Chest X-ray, AP view. Patient: 75 years old, sex F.
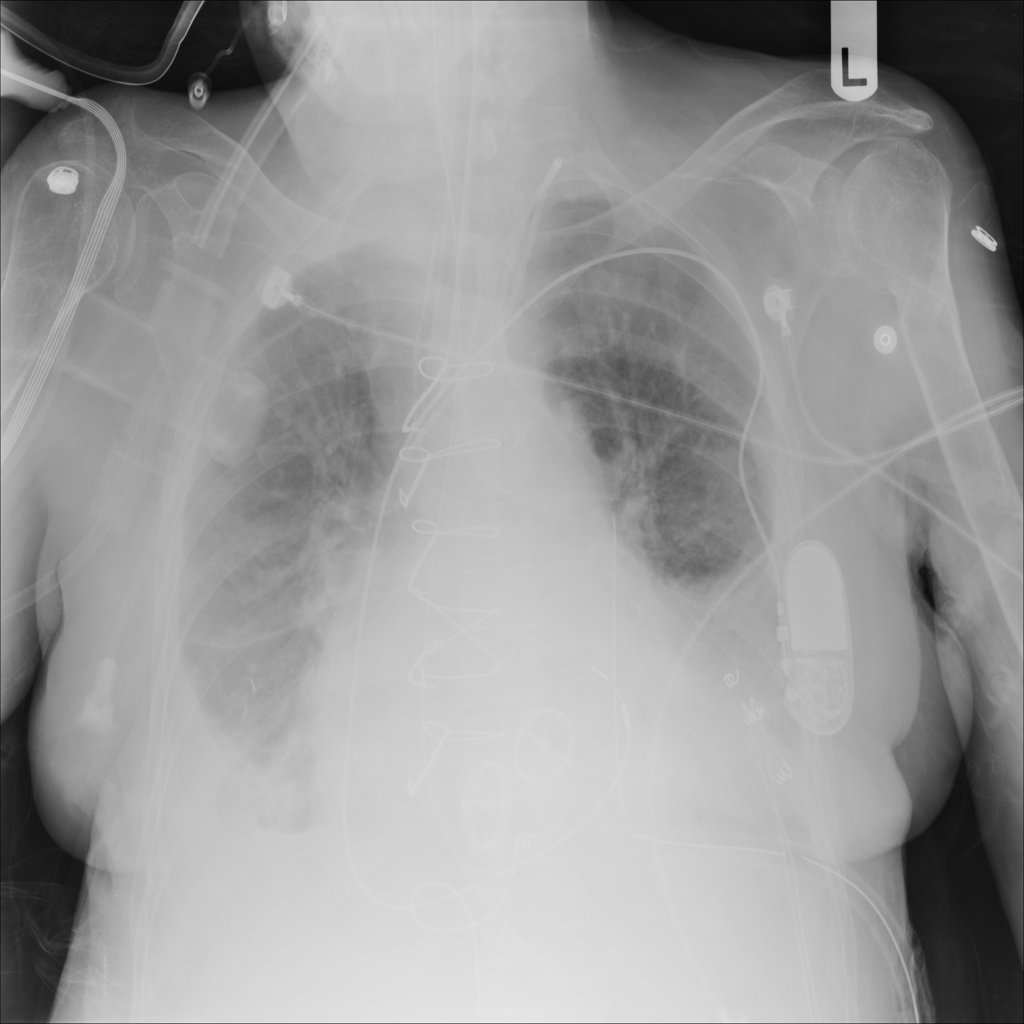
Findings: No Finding